Question: I'm thinking how to (because I don't have any code yet) display data from mysql database (using PHP) like this..
For example, my table 'tb_services':
'''
+--------------+----------------------+---------------------------+-----------------
| id | title | body | image |
+--------------+----------------------+---------------------------+----------------+
| 1 | service 1 | body 1 | img1.jpg |
| 2 | service 2 | body 2 | img2.jpg |
| 3 | service 3 | body 3 | img3.jpg |
| 4 | service 4 | body 4 | img4.jpg |
+--------------+----------------------+---------------------------+----------------+
'''
and the PHP code could be like this:
'''
<?php
mysql_connect("localhost", "root" , "");
mysql_select_db("db_services");
$sql = mysql_query("select * from tb_services");
$data = array();
while ($reg = mysql_fetch_assoc($sql){
$data[] = $reg;
}
?>
'''
The result I need should be like this:

(Maybe not like that style)
Thank your for answers.
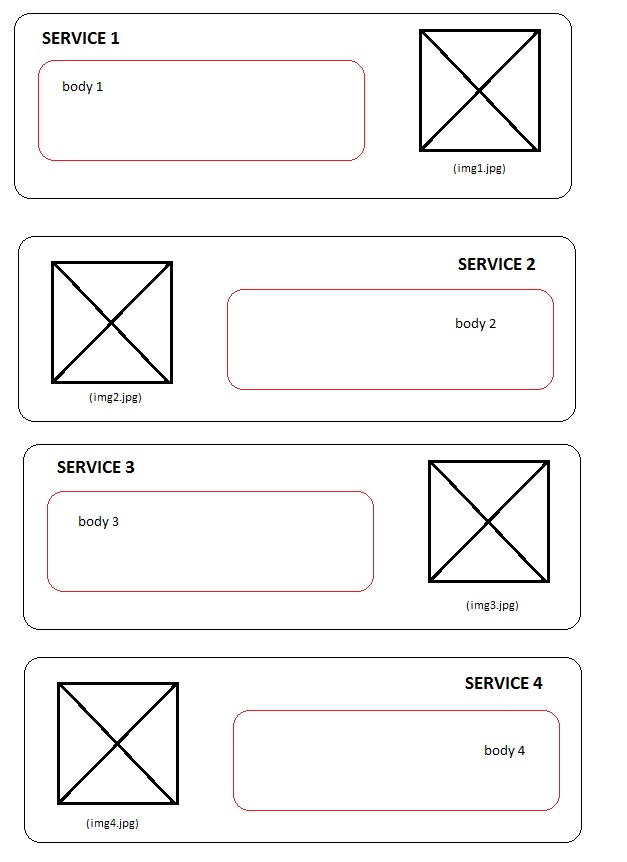
Answer: Can you try this,
'''
$i=1;
while ($reg = mysql_fetch_assoc($sql){
$data[] = $reg;
if($i%2)==1){
echo "First Layout";
}else{
echo "Second Layout";
}
$i++;
}
'''